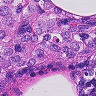
Metastatic tissue present: yes